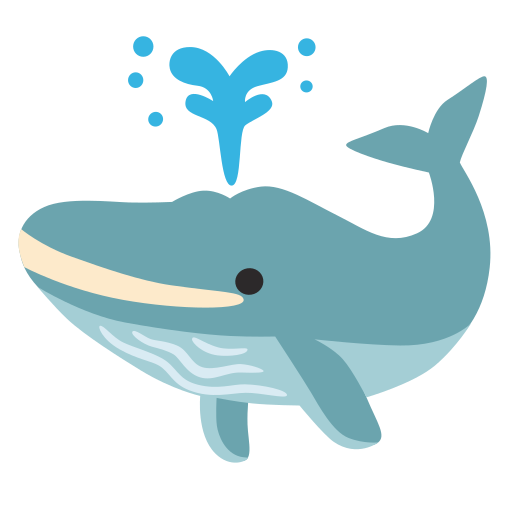
Emoji: 🐳